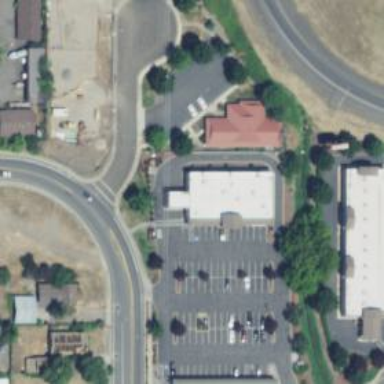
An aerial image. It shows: Veterinary facility.